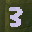
Label: 3